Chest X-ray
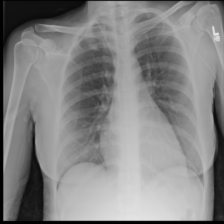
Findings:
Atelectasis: negative
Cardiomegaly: negative
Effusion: negative
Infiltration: negative
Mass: negative
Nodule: negative
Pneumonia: negative
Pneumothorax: negative
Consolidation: negative
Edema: negative
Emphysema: negative
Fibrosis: negative
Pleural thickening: negative
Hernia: negative